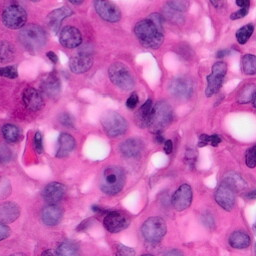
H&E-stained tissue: Pancreatic